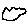
Label: cloud